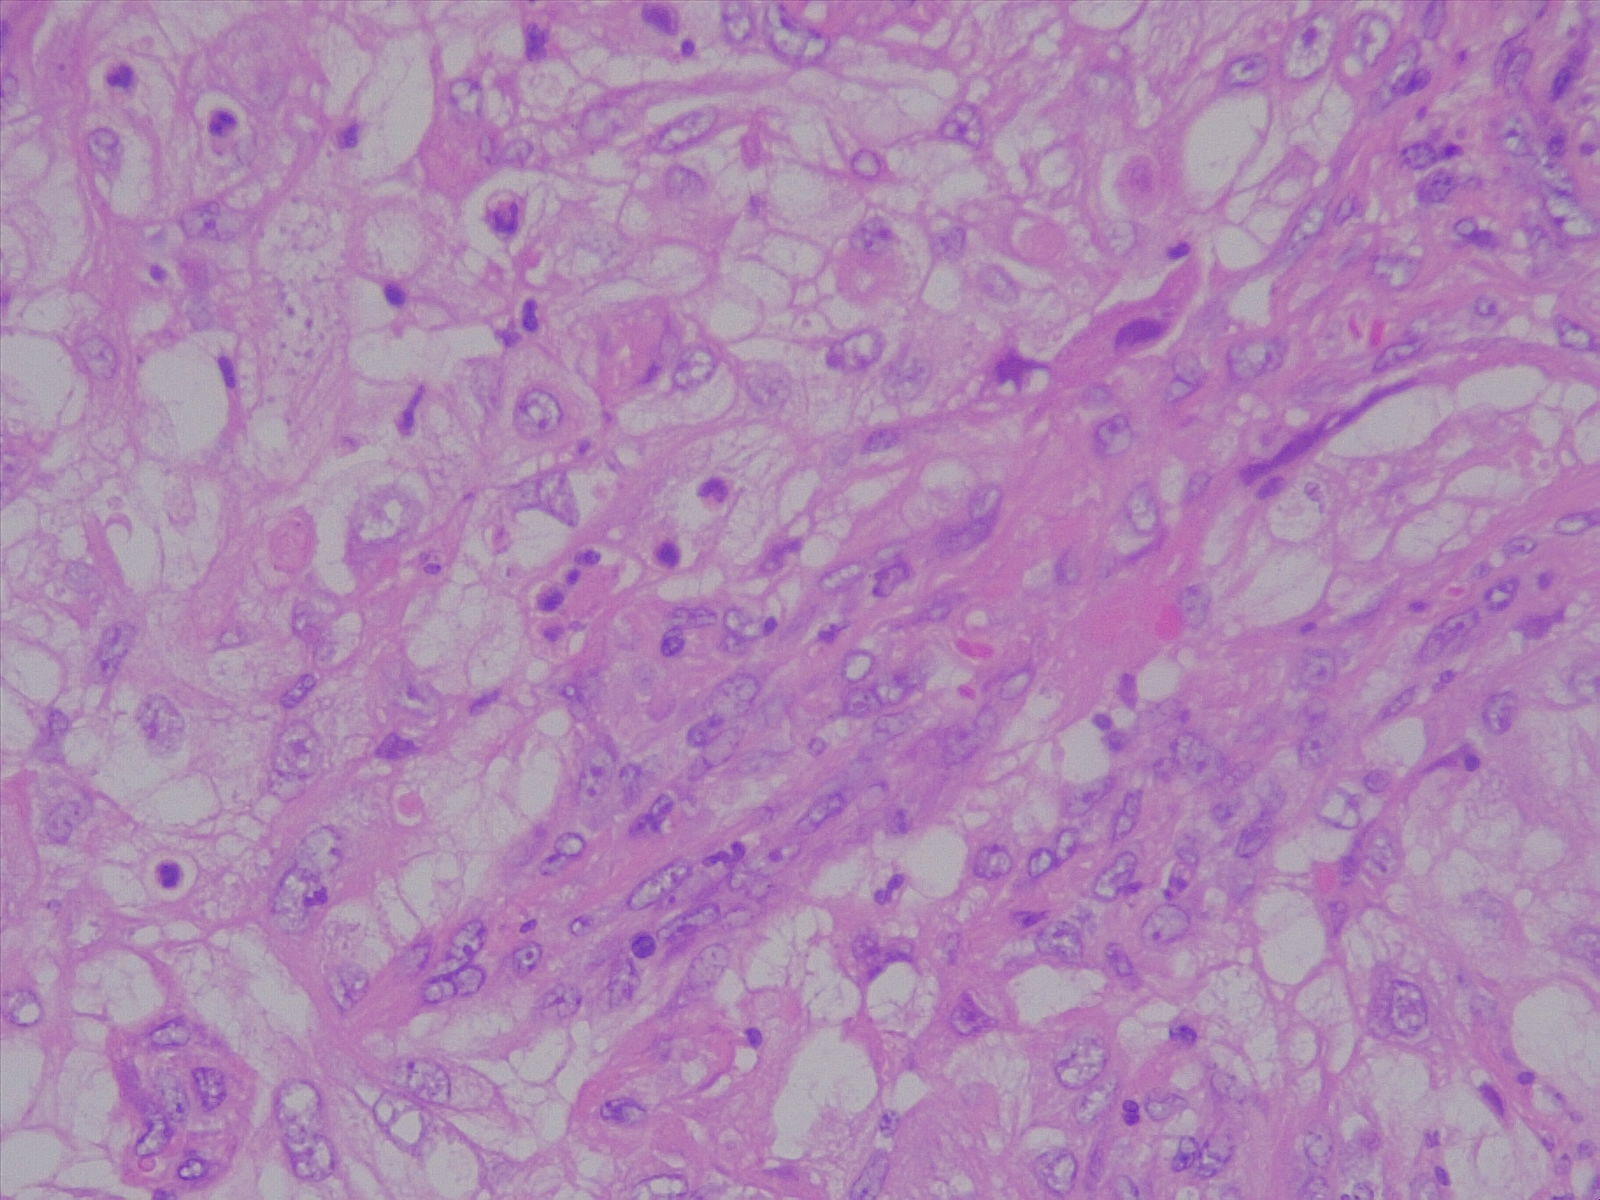
Label: lung adenocarcinoma, moderately differentiated